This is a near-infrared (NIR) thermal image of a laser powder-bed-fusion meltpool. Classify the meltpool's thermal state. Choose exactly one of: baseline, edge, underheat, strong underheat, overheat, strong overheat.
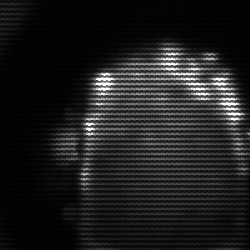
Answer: baseline